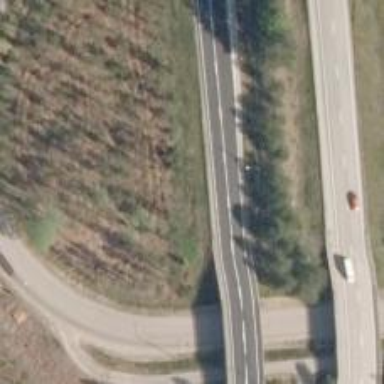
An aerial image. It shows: Secondary road on asphalt bridge.